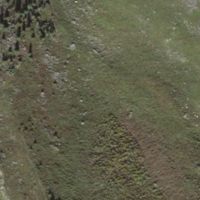
EUNIS habitat code: 23
Species observed at this site:
Oenanthe oenanthe